九年级 · 度量几何学
如图, $A B$ 是 $\odot O$ 的直径, 弦 $C D$ 交 $A B$ 于点 $P, A P=2, B P=6, \angle A P C=30^{\circ}$,则 $C D$ 的长为 ( )

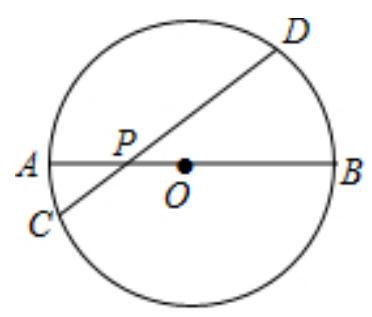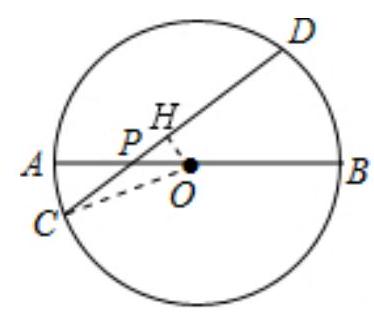
A. $\sqrt{15}$

B. $2 \sqrt{5}$

C. $2 \sqrt{15}$

D. 8

答案: C
解析: 【分析】

本题考查了垂径定理. 也考查了勾股定理以及含 30 度的直角三角形的性质.

作 $O H \perp C D$ 于 $H$, 连结 $O C$, 如图, 根据垂径定理由 $O H \perp C D$ 得到 $H C=H D$, 再利用 $A P=2, B P=6$ 可计算出半径 $O A=4$, 则 $O P=O A-A P=2$, 接着在 Rt $\triangle O P H$ 中根据含 30 度的直角三角形的性质计算出 $O H=\frac{1}{2} O P=1$, 然后在 $R t \triangle O H C$ 中利用勾股定理计算出 $C H=\sqrt{15}$, 即 $C D=2 C H=2 \sqrt{15}$.

【解答】

解: 作 $O H \perp C D$ 于 $H$, 连结 $O C$, 如图,

$\because O H \perp C D$,

$\therefore H C=H D$,

$\because A P=2, B P=6$,

$\therefore A B=8$,

$\therefore O A=4$,

$\therefore O P=O A-A P=2$,

在Rt $\triangle O P H$ 中,

$\because \angle O P H=\angle A P C=30^{\circ}$,

$\therefore O H=\frac{1}{2} O P=1$,
在Rt $\triangle O H C$ 中,

$\because O C=4, O H=1$,

$\therefore C H=\sqrt{O C^{2}-O H^{2}}=\sqrt{15}$

$\therefore C D=2 C H=2 \sqrt{15}$

故选 $C$.